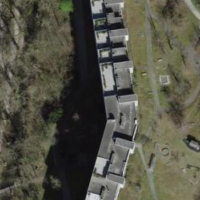
EUNIS habitat code: 54
Species observed at this site:
Geum urbanum
Acer campestre